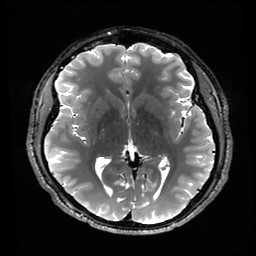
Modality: T2w
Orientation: sagittal